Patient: sex F, age 37
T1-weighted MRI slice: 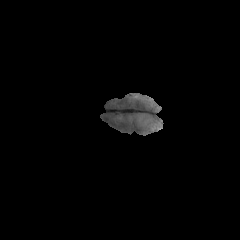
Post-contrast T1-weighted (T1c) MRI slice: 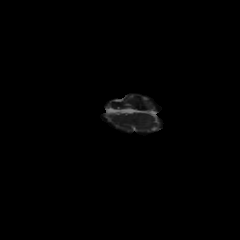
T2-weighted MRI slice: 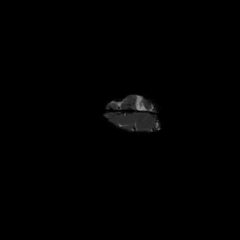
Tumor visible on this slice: no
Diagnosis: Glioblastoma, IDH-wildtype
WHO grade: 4